Question: I'm trying to extend a class to eventually make a custom button. I read in several places that it's best to extend as high as possible on the heirarchy (for better polymorphism?), so I'm trying to extend 'JComponent':
'''
import javax.swing.*;
import java.awt.*;
public class TestButton extends JComponent {
private static final long serialVersionUID = 1L;
public TestButton() {
super();
}
}
'''
And the code that calls this is:
'''
b1 = new TestButton();
basePanel.add(b1,gbc); // (gbc is GridBagConstraints object)
'''
The thing is, my 'JComponent' isn't displayed in my layout. If I extend the class as 'JButton', it shows no problem. What's the deal?
FYI, this is sort of a noob conceptual question, I'm far from proficient here obviously.
Here's a picture to describe. The only thing changed is 'extends ______'.
What should be happening is a purple-filled block, the same height as the yellow block on the bottom.
What is happening is a default sized block that has no background (the black is from the JFrame).

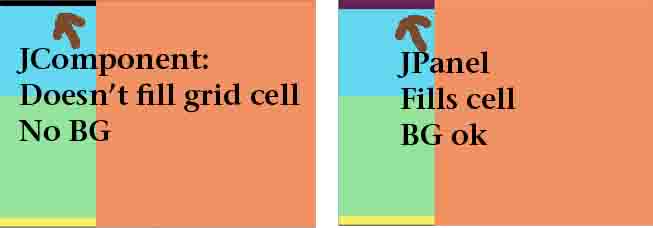
Answer: It is a blank component (basically a template). It has no properties. You have to add your own graphical elements by overriding the paintComponent method and then add logical elements by overriding the update method.